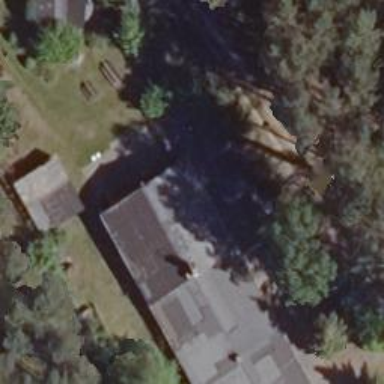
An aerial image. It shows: Cafe.